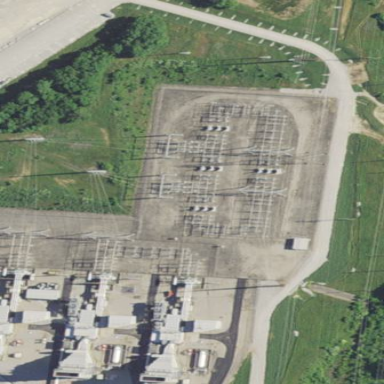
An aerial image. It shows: Substation surrounded by fence.